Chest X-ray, AP view. Patient: 15 years old, sex M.
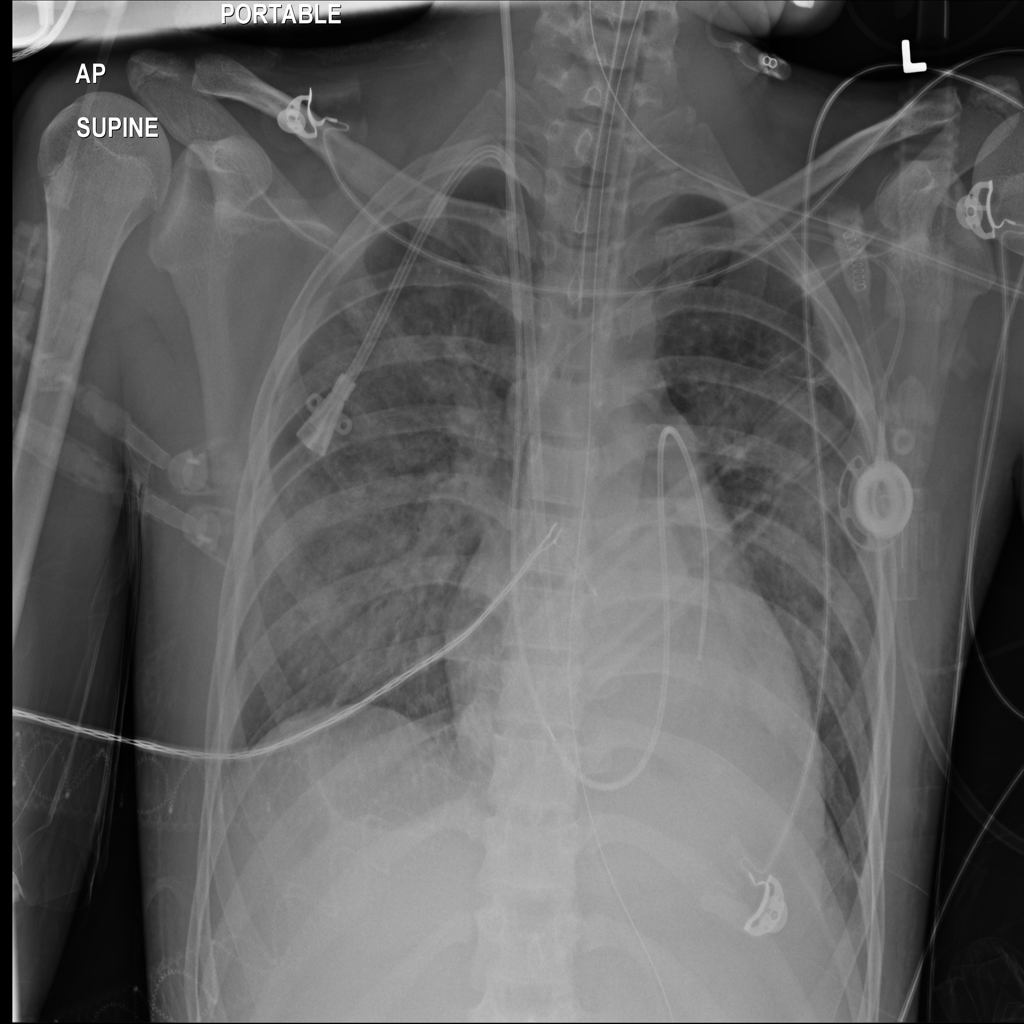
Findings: Atelectasis, Infiltration